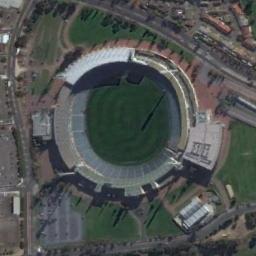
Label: stadium